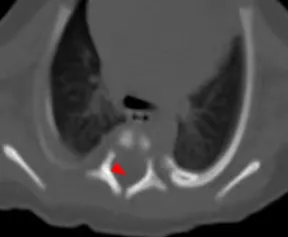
Abnormal imaging of the proband. Spinal canal enlargement. Kidney color Doppler ultrasound showing left hydronephrosis.
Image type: radiology (ct)